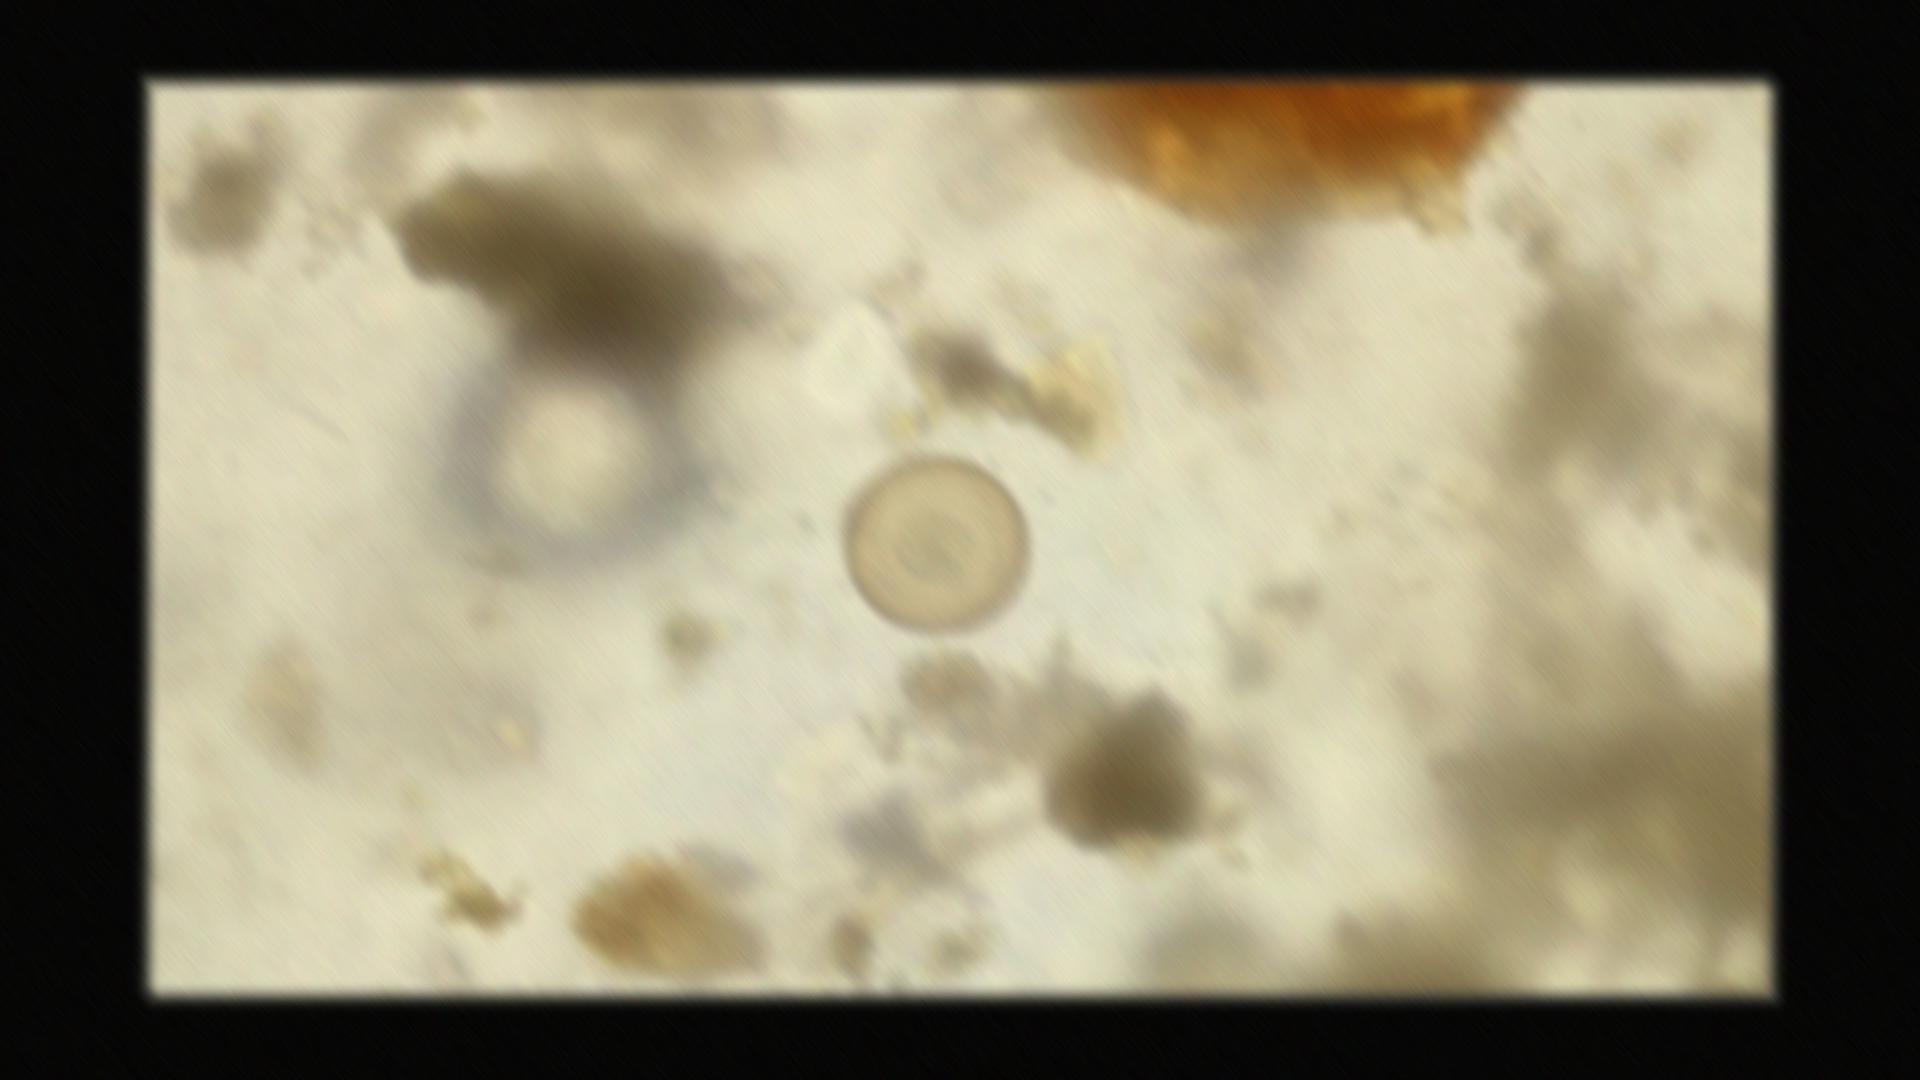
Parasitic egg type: Hymenolepis diminuta